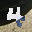
Label: 4